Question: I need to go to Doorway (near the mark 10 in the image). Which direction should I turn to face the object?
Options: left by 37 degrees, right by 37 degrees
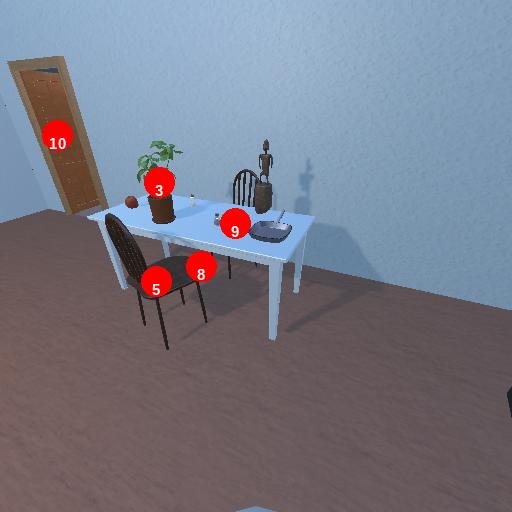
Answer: left by 37 degrees